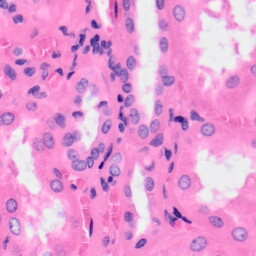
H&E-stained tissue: Kidney